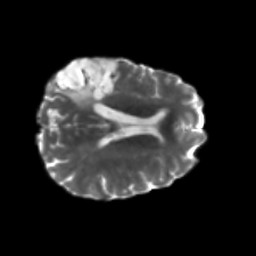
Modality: T2w
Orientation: axial
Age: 59
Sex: female
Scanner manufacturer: siemens
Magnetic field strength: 3 T
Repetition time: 5.47 s
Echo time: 0.0854 s